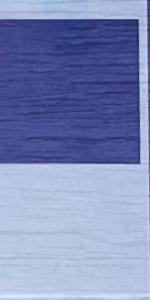
Label: Empty